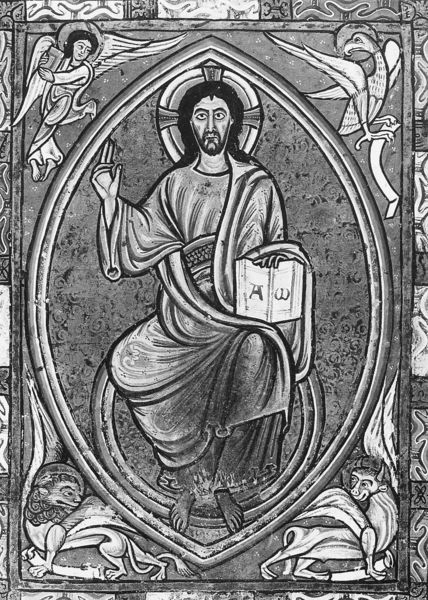
Titel: Kommentar zu den Paulusbriefen
Künstler: Gilbert de la Porrée
Institution: Tours, Bibliothèque Municipale
Schlagwörter: adler, flügel, gott, hand, nackt, weiß, grau, schwarz, tiere, malerei, bart, bibel, johannes, mensch, hände, gewand, haare, oval, engel, füße, verzierung, buch, heiligenschein, christus, jesus, segnung, heiliger, löwe, stier, ikone, markus, mandorla, had, evangelium, evangelisten, lukas, matthäus, aposteln, christur, weltenherrscher, redegestus, omega, alpha, mathäus, salvator mundi